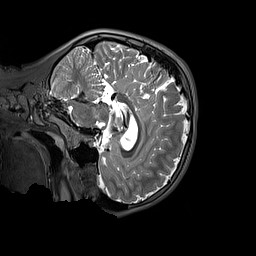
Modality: T2w
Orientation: sagittal
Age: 11
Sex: male
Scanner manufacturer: siemens
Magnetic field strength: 3 T
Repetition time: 3.2 s
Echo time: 0.408 s